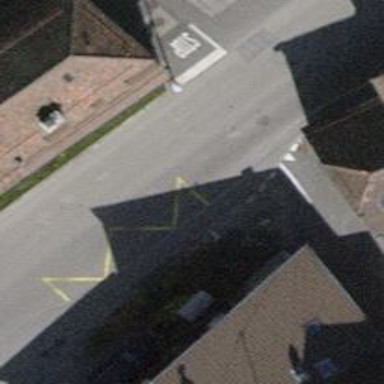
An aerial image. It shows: Bus stop with designated public transport stop position.